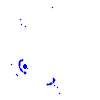
Particle: pion